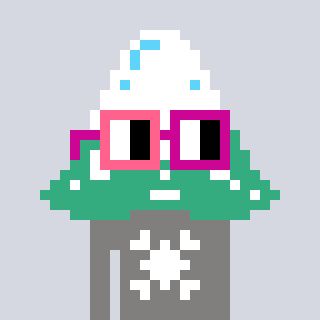
a pixel art character with square pink and red glasses, a snowy mountain-shaped head and a bluegrey-colored body on a cool background